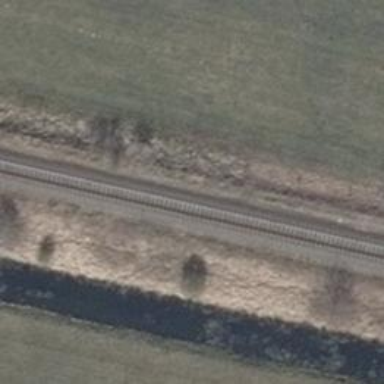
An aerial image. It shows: Railway signal.